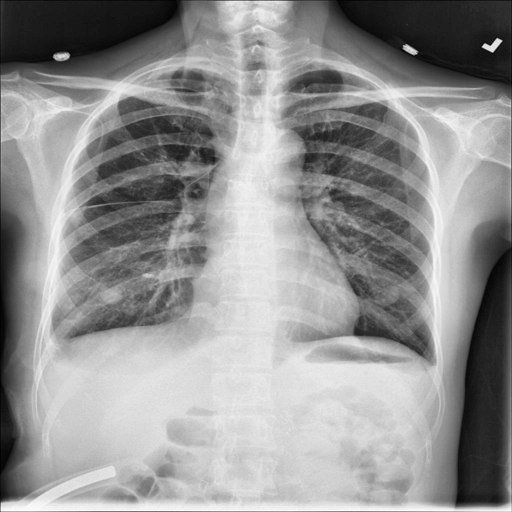
Finding: NORMAL